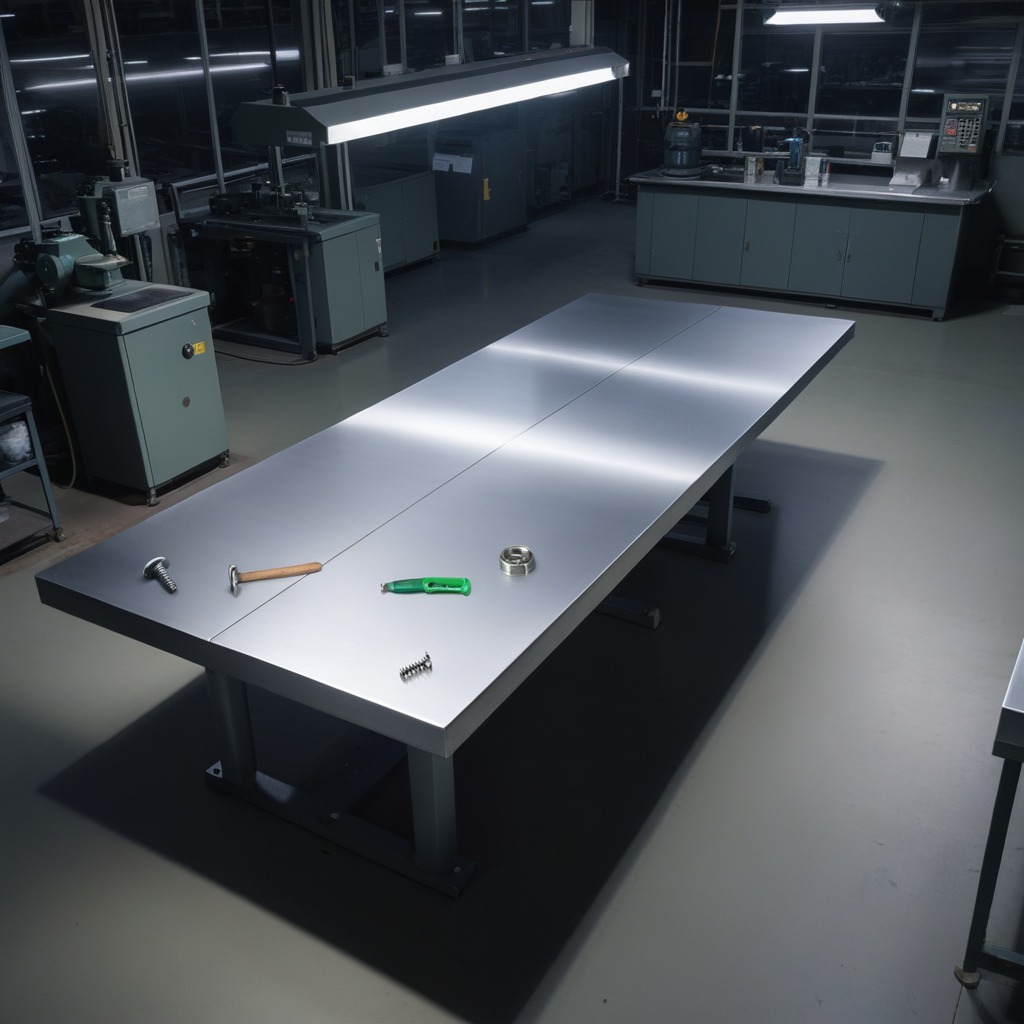
A utility knife, a metal machine screw, a hammer, a coiled metal spring, and a metal nut are lying on the tabletop.